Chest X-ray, PA view. Patient: 36 years old, sex M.
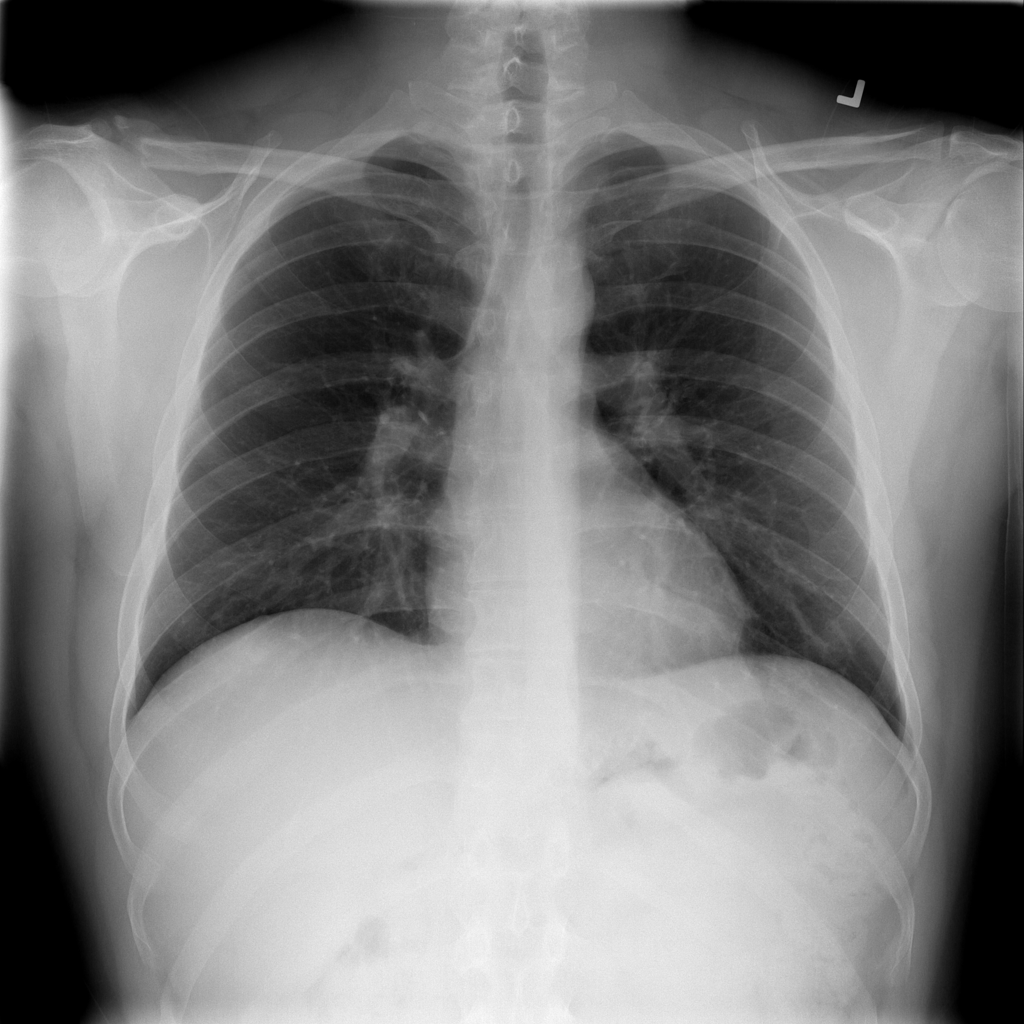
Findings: No Finding